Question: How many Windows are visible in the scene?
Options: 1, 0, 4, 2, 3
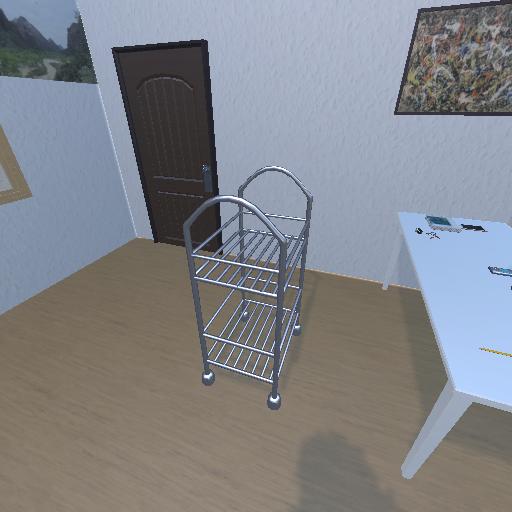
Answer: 1